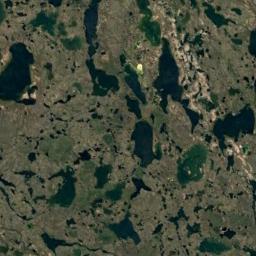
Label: wetland